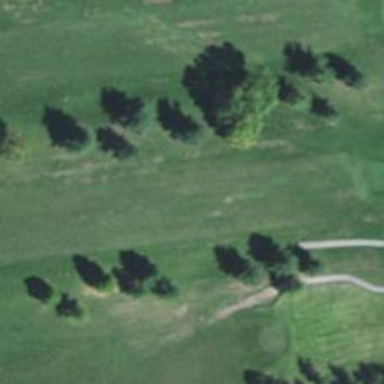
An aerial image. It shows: Golf hole.